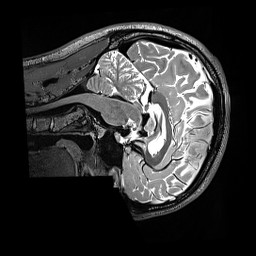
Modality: T2w
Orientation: sagittal
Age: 25
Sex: male
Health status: ill
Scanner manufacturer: siemens
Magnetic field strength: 3 T
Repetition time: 3.2 s
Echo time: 0.564 s